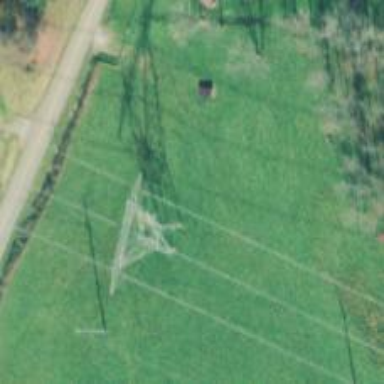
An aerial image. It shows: Lattice structure tower.